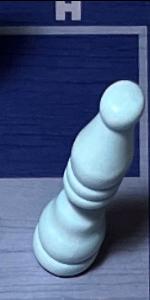
Label: Bishop_White